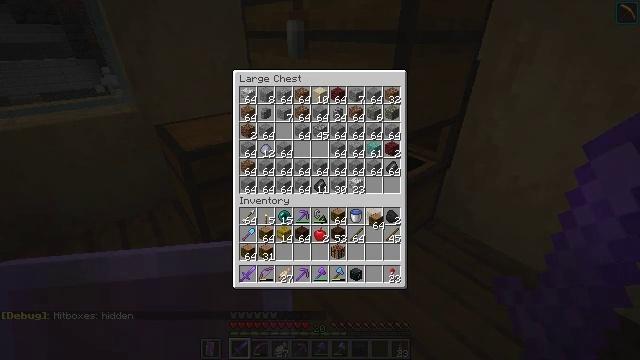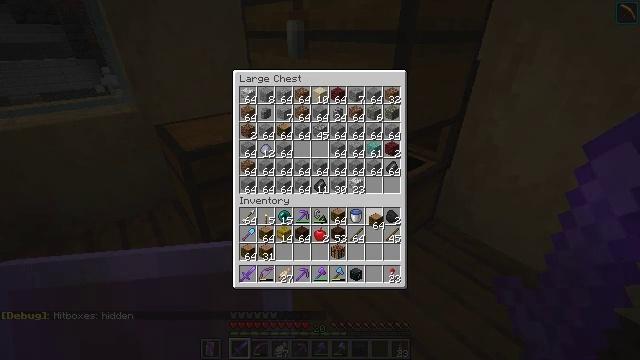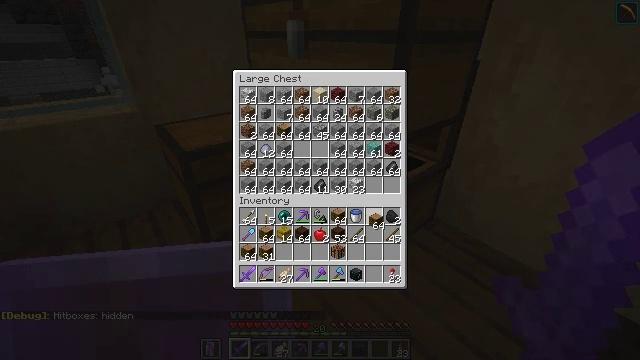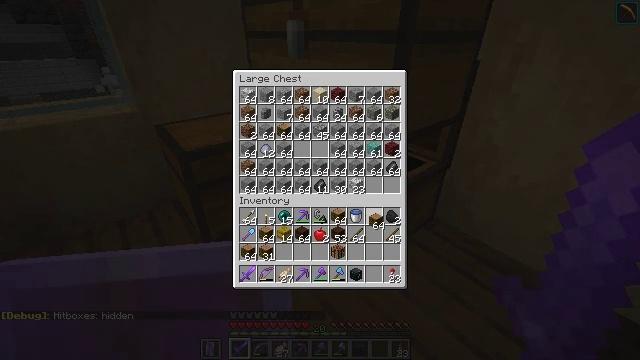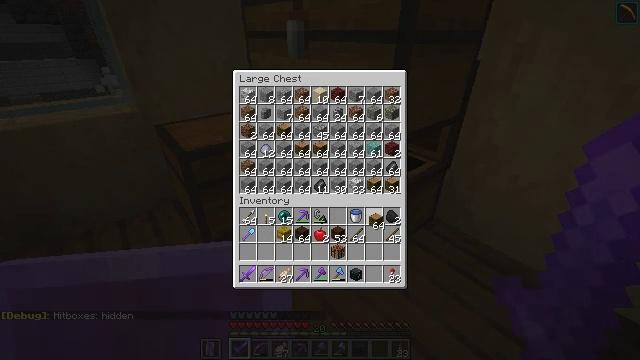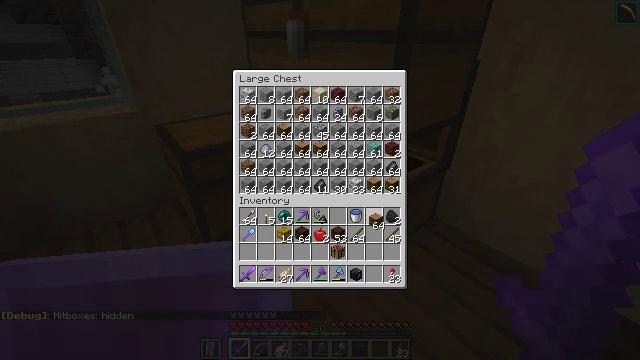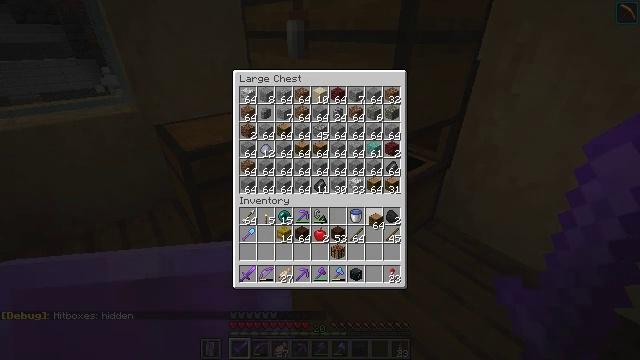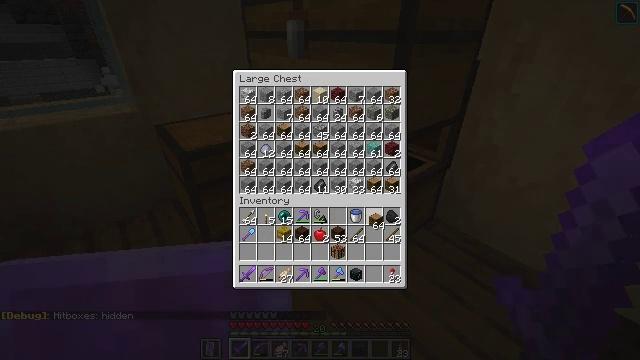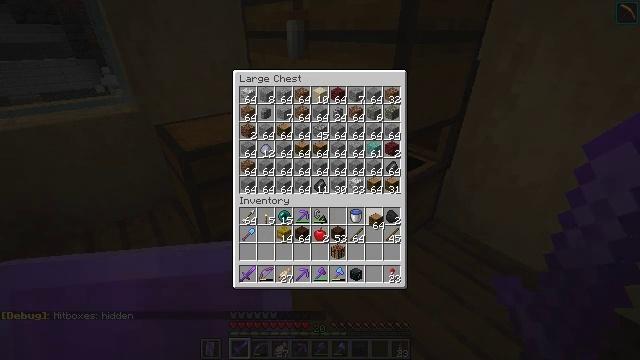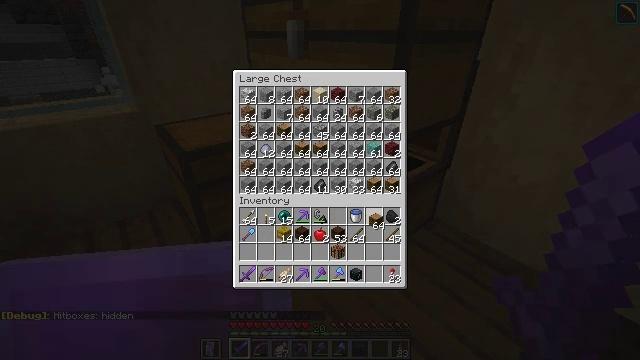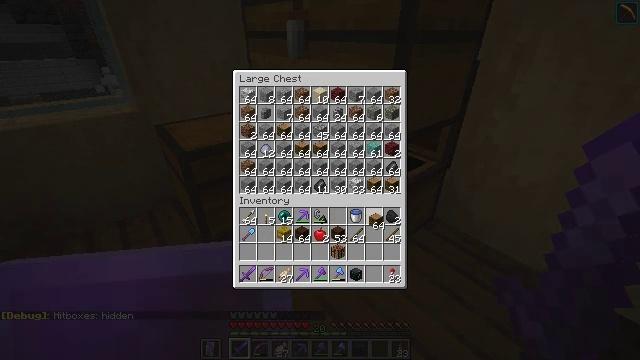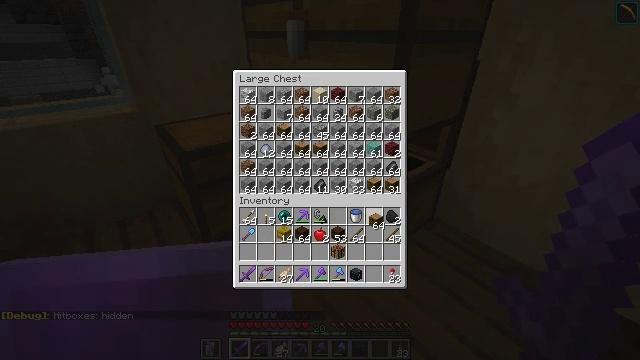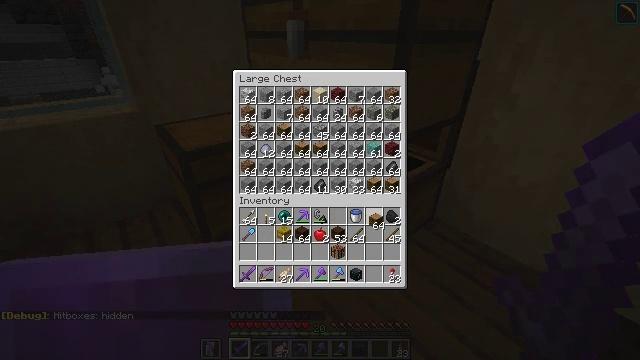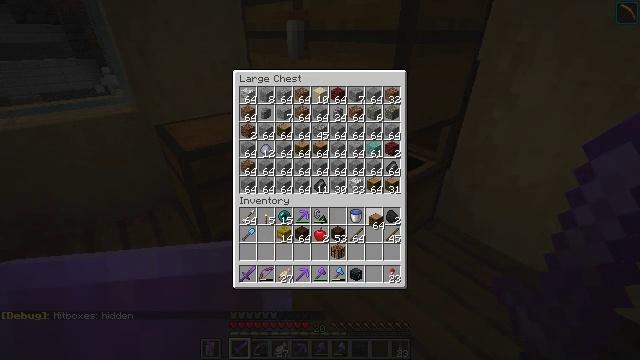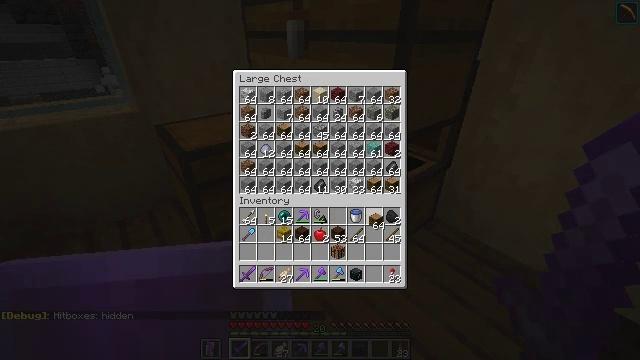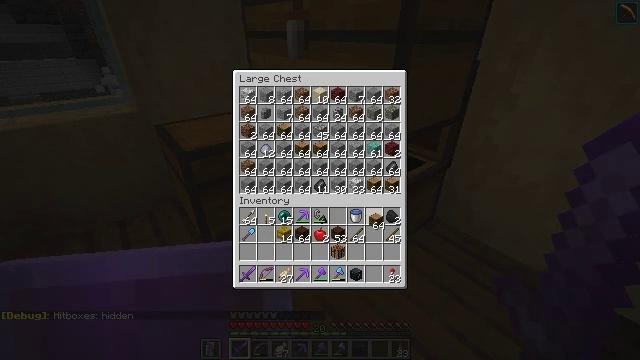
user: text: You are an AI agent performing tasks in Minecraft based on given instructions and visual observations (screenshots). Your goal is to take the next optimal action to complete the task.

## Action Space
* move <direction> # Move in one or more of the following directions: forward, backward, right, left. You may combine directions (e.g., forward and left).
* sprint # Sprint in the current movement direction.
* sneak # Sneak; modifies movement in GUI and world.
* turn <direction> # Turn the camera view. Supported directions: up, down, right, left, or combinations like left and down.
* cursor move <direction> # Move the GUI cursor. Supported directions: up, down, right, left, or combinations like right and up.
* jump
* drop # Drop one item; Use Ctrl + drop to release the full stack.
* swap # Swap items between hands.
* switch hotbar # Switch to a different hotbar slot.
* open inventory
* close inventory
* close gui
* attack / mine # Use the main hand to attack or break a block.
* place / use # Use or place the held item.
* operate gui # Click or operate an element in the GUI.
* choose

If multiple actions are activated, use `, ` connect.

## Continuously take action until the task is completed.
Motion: motion action
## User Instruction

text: Drop a netherrack.
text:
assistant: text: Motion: sneak
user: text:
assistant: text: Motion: sneak, operate gui
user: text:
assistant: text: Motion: sneak, operate gui
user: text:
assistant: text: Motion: sneak
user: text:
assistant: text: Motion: sneak
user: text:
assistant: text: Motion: sneak, operate gui
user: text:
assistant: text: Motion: sneak, operate gui
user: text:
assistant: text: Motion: sneak
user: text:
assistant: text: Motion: sneak
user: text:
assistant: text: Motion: sneak
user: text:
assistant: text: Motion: sneak
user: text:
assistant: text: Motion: sneak
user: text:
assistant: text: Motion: sneak
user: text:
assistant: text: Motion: sneak
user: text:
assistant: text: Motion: no_op
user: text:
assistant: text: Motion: no_op
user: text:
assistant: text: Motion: no_op
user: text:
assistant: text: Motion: no_op
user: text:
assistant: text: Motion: no_op
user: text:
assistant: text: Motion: no_op
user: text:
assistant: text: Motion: no_op
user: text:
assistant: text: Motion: no_op
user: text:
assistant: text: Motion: no_op
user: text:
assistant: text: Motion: no_op
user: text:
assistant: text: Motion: no_op
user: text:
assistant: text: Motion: no_op
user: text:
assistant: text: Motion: no_op
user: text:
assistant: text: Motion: operate gui
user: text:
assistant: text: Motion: operate gui
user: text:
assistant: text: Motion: no_op